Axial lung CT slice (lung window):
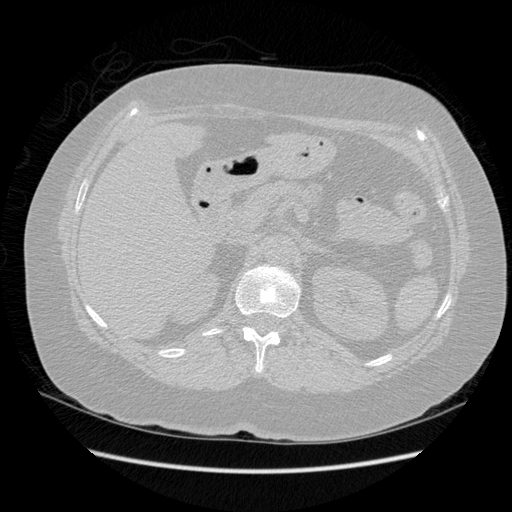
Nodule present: no